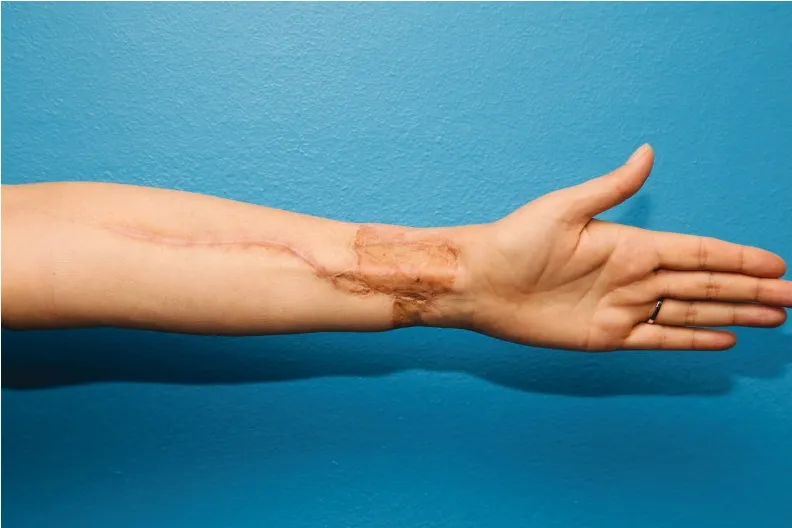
Patient donor site, 9 months after 2nd stage.
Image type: radiology (x_ray)